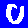
Digit: 0